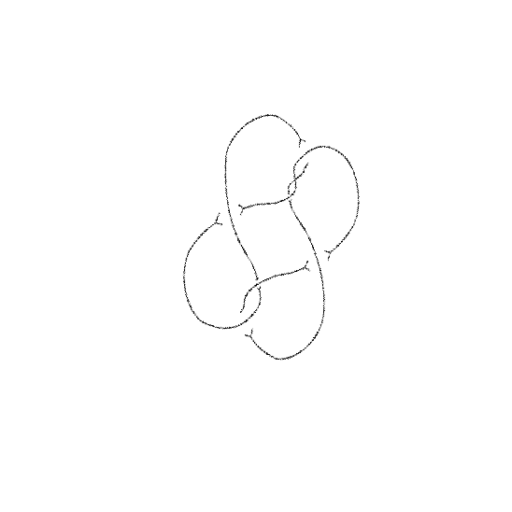
Crossing number: 7